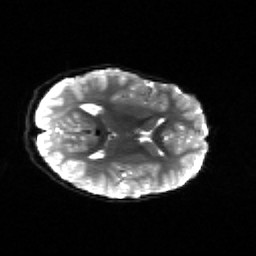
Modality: sbref
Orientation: axial
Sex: female
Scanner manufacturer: siemens
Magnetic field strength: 3 T
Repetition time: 5 s
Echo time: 0.071 s